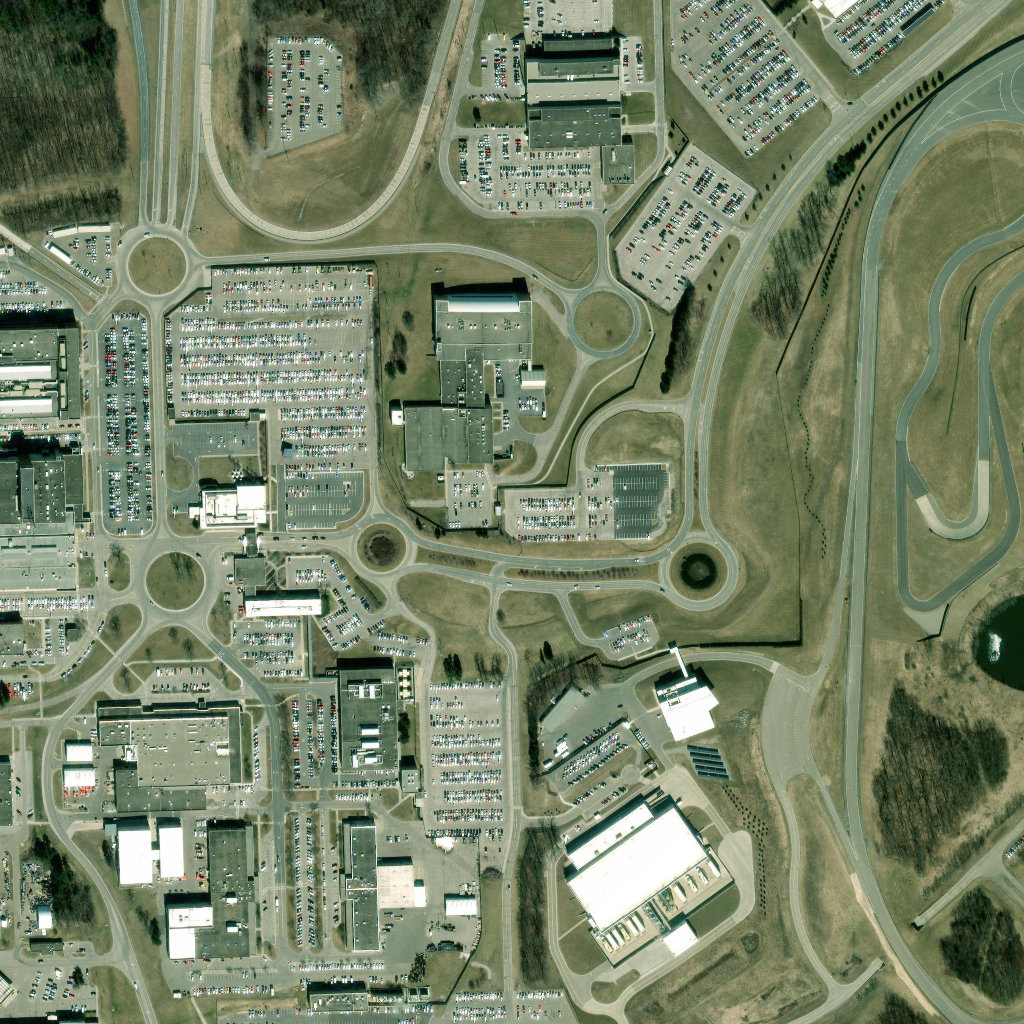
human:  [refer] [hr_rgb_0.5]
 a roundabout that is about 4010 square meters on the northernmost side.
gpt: <box>[[10, 21, 20, 30, 0]]</box>